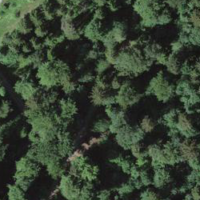
EUNIS habitat code: 44
Species observed at this site:
Circaea lutetiana
Trifolium pratense
Cichorium intybus